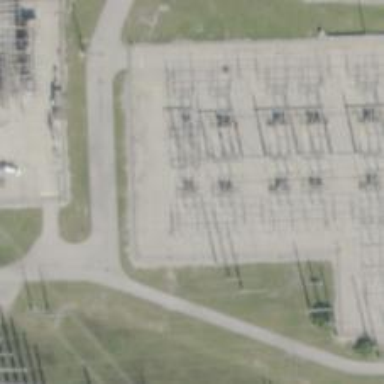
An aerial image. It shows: Switch used for power control.